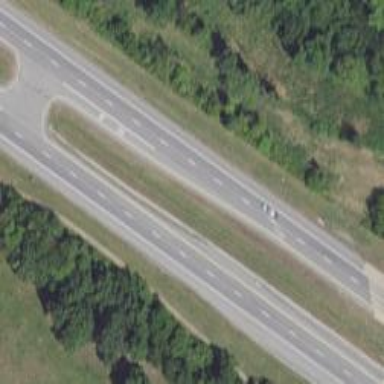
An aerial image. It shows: Asphalt trunk highway.